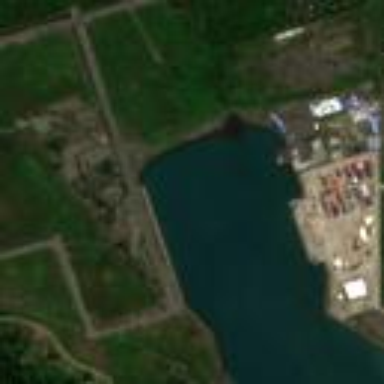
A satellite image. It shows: Industrial area designated as port.